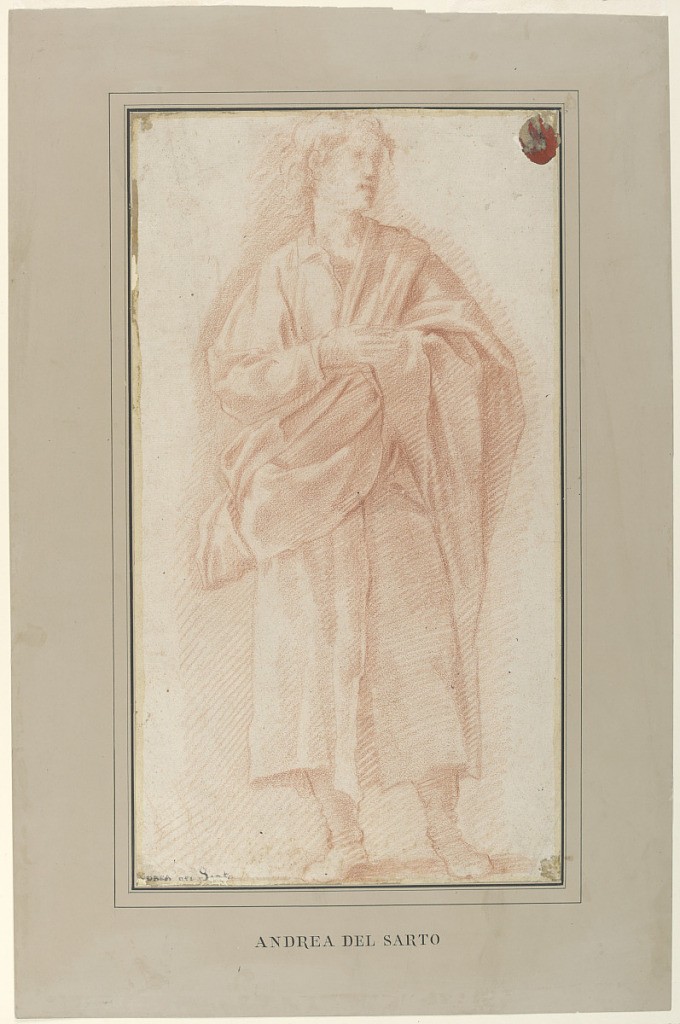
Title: Standing Cloaked Male Figure
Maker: Matteo Rosselli, Italian, 1578–1650
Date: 1610–30
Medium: Red chalk on cream laid paper, laid down
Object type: Drawing
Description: A heavily cloaked standing male figure is seen frontally, with his right hand in front and his gaze directed to the left.